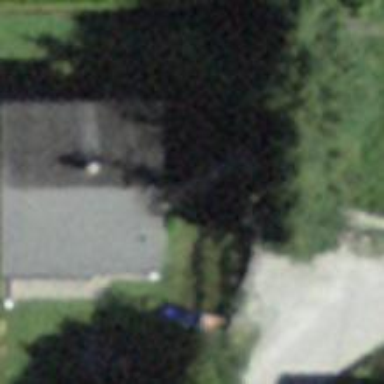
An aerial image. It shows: Building with ridge on the roof.